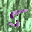
Label: 5